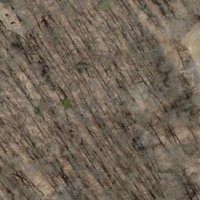
EUNIS habitat code: 41
Species observed at this site:
Cardamine heptaphylla
Melittis melissophyllum